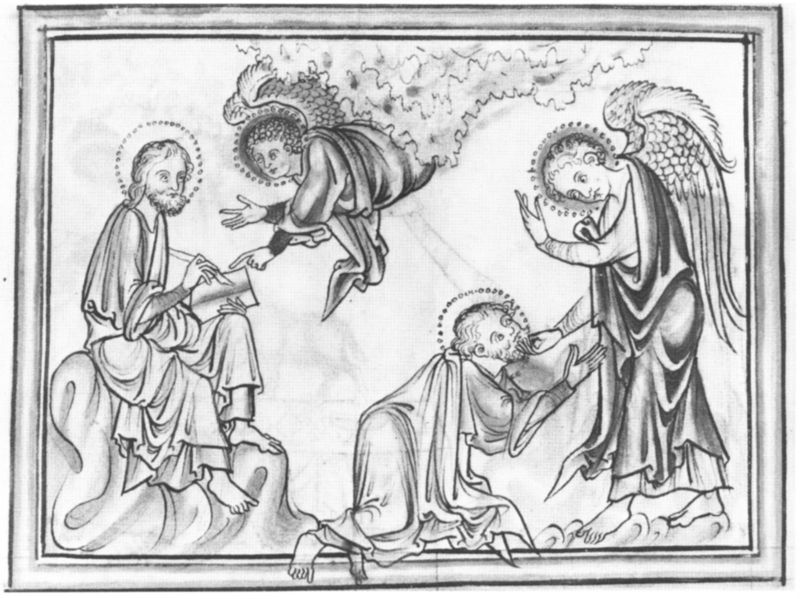
Titel: Tanner Apokalypse
Institution: Oxford, Bodleian Library
Schlagwörter: feder, flügel, hand, himmel, grau, wolke, bart, falten, federn, rahmen, stein, fliegen, engel, fels, buch, kloster, religion, illustration, beten, schein, heiligenschein, hilfe, segen, verbeugung, schreiber, heilig, anbetung, glauben, gloriole, christentum, schreibfeder, flügek, anflehen, weisung